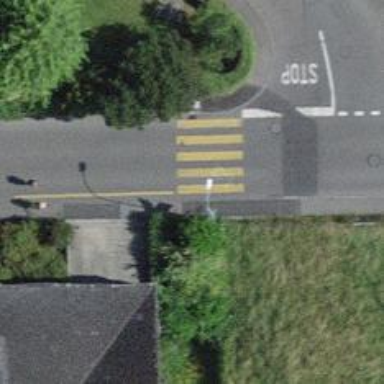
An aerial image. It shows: Pedestrian crossing with zebra markings on the footway.